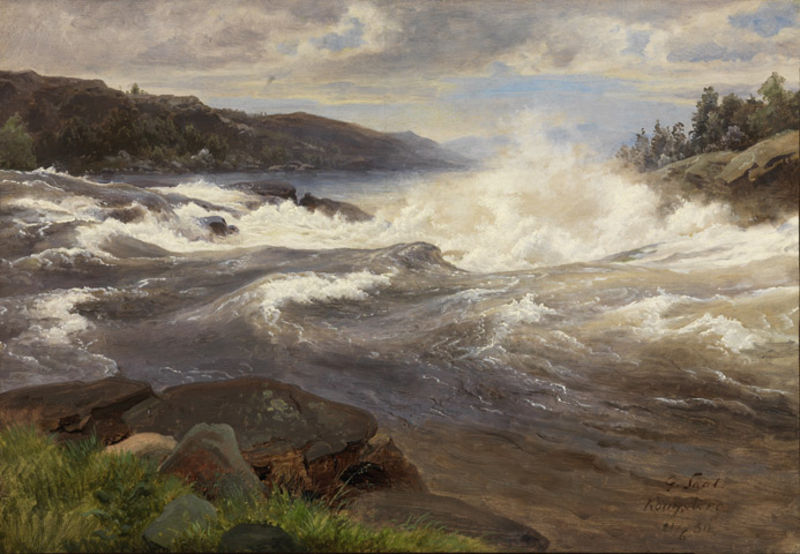
Titel: Der Labrafos bei Kongsberg
Künstler: Georg Eduard Otto Saal
Standort: Karlsruhe
Institution: Staatliche Kunsthalle Karlsruhe
Schlagwörter: baum, berg, blau, felsen, gemälde, himmel, meer, wasser, weiß, wolken, bäume, fluss, grün, landschaft, see, ufer, braun, grau, licht, gras, wiese, wolke, malerei, stein, steine, bild, signatur, öl, horizont, hügel, natur, wind, sonne, pflanzen, wald, turm, gischt, küste, strand, welle, wellen, berge, fels, hang, landschaftsmalerei, beige, saal, böschung, schaum, stromschnelle, tannen, brandung, brausen, flut, naturgewalt, sturm, stürmisch, ungewitter, wetter, wild, wogen, blue, oil, white, black, gray, green, grey, painting, yellow, oil painting, pink, brown, bucht, wirbel, dynamik, spritzen, himme, wood, strudel, cloud, clouds, rock, rocks, sky, stone, tree, felse, hill, hills, landscape, mountain, mountains, nature, ocean, sea, shore, water, waves, distance, horizon, island, sun, trees, felsbrocken, schaumkronen, wolkne, coast, flowing, forest, grass, light, river, stream, plants, hoffnung, hillside, schlagen, romantic, romanticism, movement, beach, cliffs, crash, crashing, foam, seascape, storm, stormy, wave, scene, wals, leaves, saat, vorne, art, colorful, signature, tempest, weather, crest, wildwasser, american, peaks, branches, seaside, ste, bay, splash, flußbett, speed, blue sky, bank, land, tosende see, waterfall, stones, danger, fast, bleak, woods, nach dem gewitter, königsberg, scarey, current, rapids, scenery, shoreline, caps, g, #schrift, painterly, naturialism, splashing, spray, paiting, oils, violent, mix, whitewater, surm, agitated, froth, vegitation, 50, wasserfallfelsen, falls, rivers, surf, singatur, rushing, erosion, treews, breaking, breakers, atmosphric, breaker, white caps, whiteheads, tides, landcsape, gisht, violant, waterflow, flowing water through mountains, die stromschnelle, schäumende gischt, derrhein, berge+himmel, spume, signaatur, rivre, cloud\